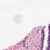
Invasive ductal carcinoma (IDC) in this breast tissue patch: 0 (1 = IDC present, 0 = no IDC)